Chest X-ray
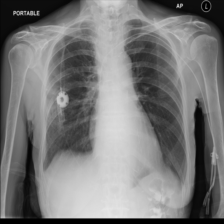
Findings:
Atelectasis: negative
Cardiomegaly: negative
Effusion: negative
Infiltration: negative
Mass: negative
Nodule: negative
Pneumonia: negative
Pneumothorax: negative
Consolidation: negative
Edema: negative
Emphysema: negative
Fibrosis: negative
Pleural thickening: negative
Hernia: negative